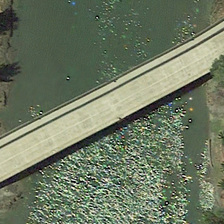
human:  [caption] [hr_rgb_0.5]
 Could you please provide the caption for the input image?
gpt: a bridge is on a river with green water .

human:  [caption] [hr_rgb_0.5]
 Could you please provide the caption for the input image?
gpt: a bridge is on a river with green water .

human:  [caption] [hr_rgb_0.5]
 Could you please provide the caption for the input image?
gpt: a bridge is on a river with green water .

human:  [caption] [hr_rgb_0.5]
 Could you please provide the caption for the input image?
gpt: a bridge is on a river with green water .

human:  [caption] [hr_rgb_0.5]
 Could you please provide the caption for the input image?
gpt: a bridge is on a river with green water .